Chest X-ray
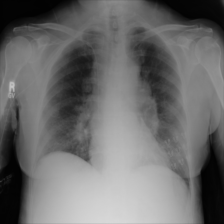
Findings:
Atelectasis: negative
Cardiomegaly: negative
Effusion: negative
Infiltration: negative
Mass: positive
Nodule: negative
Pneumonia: negative
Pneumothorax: negative
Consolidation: negative
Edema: negative
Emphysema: negative
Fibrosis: negative
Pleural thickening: negative
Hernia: negative